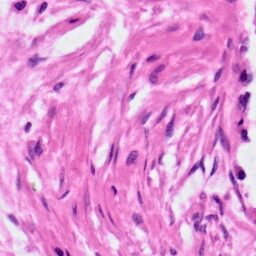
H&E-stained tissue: Ovarian